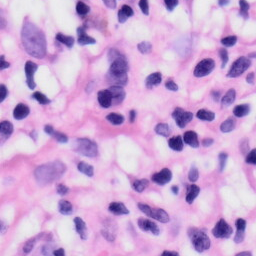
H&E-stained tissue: Skin